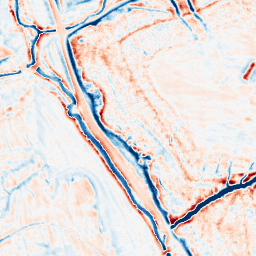
Category: edge_preserving
Decomposition family: bilateral
Decomposition parameters: d: 15
sigma_color: 75
sigma_space: 100
Upsampling method: edge_directed
Upsampling parameters: scale: 2
Upsampling scale: 2